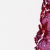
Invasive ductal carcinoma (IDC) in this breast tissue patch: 0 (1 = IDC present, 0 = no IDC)